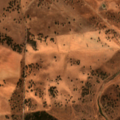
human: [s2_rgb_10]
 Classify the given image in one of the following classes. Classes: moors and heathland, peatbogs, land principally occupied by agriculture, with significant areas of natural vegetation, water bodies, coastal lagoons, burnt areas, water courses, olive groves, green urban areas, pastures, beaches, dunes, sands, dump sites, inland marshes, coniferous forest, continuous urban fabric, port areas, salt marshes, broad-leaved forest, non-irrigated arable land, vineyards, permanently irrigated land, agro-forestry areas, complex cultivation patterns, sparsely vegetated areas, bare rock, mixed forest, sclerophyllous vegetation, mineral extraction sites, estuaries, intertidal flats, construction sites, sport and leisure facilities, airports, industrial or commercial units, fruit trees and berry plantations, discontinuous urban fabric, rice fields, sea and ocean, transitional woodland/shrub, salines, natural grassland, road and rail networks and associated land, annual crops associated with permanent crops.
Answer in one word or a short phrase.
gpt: non-irrigated arable land, pastures, agro-forestry areas, transitional woodland/shrub